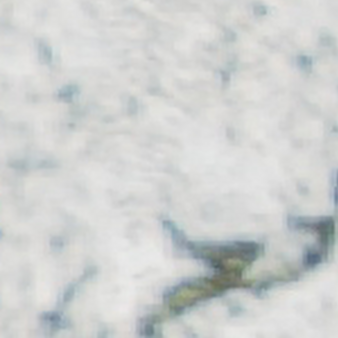
Label: other